Question: this image show what the project does

I can save the canvas to xml like this:
'''
private void SaveFile(object sender, RoutedEventArgs e)
{
SaveFileDialog saveFileDialog = new SaveFileDialog()
{
DefaultExt = "xml",
Filter = "XML Files (*.xml)|*.xml|All files (*.*)|*.*",
FilterIndex = 1
};
if (saveFileDialog.ShowDialog() == true)
{
using (Stream stream = saveFileDialog.OpenFile())
{
using (StreamWriter sw = new StreamWriter(stream, System.Text.Encoding.UTF8))
{
sw.Write(GetGeneratedXML().ToString());
}
}
}
}
private XElement GetGeneratedXML()
{
XElement userInformation = new XElement("Diagrama");
foreach (MyBox b in boxes)
{
userInformation.Add(new XElement("Entidade",
new XElement("Nome", b.Header),
new XElement("Atributo", b.Text)));
}
foreach (Connection1 c in connections)
{
userInformation.Add(new XElement("Relacao",
new XElement("Entidade1",
new XAttribute("Nome", c.Box1.Header),
new XAttribute("Cardinalidade", c.Node1.Title)),
new XElement("Entidade2",
new XAttribute("Nome", c.Box2.Header),
new XAttribute("Cardinalidade", c.Node2.Title)
)
)
);
}
return userInformation;
}
'''
And now, I would like to import this XML file and then update the Canvas with the boxes and connections. Any Ideas?
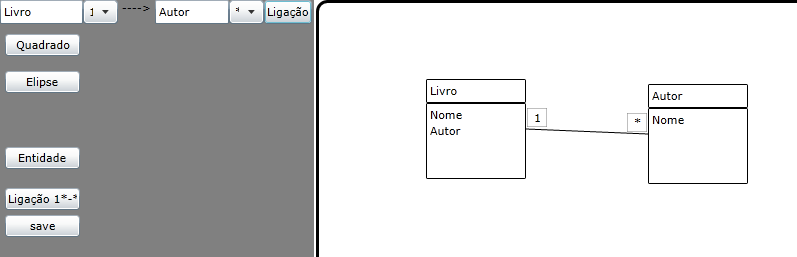
Answer: Here is a complete roundtrip that illustrates the process:
'''
private static void TestGeneratedXML()
{
MyBox livro = new MyBox { Header = "Livro", Text = "Nome
Autor" };
MyBox autor = new MyBox { Header = "Autor", Text = "Nome" };
Connection hasAutors = new Connection
{
Box1 = livro,
Box2 = autor,
Node1 = new Node { Title = "1" },
Node2 = new Node { Title = "*" }
};
MyBox[] boxes = { livro, autor };
Connection[] connections = { hasAutors };
XElement userInformation = new XElement("Diagrama");
foreach (MyBox b in boxes)
{
userInformation.Add(new XElement("Entidade",
new XElement("Nome", b.Header),
new XElement("Atributo", b.Text)));
}
foreach (Connection c in connections)
{
userInformation.Add(new XElement("Relacao",
new XElement("Entidade1",
new XAttribute("Nome", c.Box1.Header),
new XAttribute("Cardinalidade", c.Node1.Title)),
new XElement("Entidade2",
new XAttribute("Nome", c.Box2.Header),
new XAttribute("Cardinalidade", c.Node2.Title))));
}
StringWriter sw = new StringWriter();
XmlWriter xmlw = new XmlTextWriter(sw);// { Settings = new XmlWriterSettings { Indent = true } };
userInformation.WriteTo(xmlw);
string xml = sw.ToString();
XDocument doc = XDocument.Parse(xml);
MyBox[] outBoxes = doc.Root.Elements("Entidade")
.Select(e => new MyBox { Header = e.Element("Nome").Value, Text = e.Element("Atributo").Value })
.ToArray();
Connection[] outConnections = doc.Root.Elements("Relacao")
.Select(e => new Connection
{
Box1 = outBoxes.Single(b => b.Header == e.Element("Entidade1").Attribute("Nome").Value),
Box2 = outBoxes.Single(b => b.Header == e.Element("Entidade2").Attribute("Nome").Value),
Node1 = new Node { Title = e.Element("Entidade1").Attribute("Cardinalidade").Value },
Node2 = new Node { Title = e.Element("Entidade1").Attribute("Cardinalidade").Value },
Line = new Line()
})
.ToArray();
foreach (MyBox box in outBoxes)
{
box.MouseLeftButtonDown += Box_MouseLeftButtonDown;
box.MouseLeftButtonUp += Box_MouseLeftButtonUp;
box.MouseMove += Box_MouseMove;
canvas.Children.Add(box);
}
RefreshLinesPositions();
}
'''
Hope this helps...
: here is way to obtain the XML document from a file (to customize a little):
'''
OpenFileDialog ofd = new OpenFileDialog();
ofd.ShowDialog();
XDocument doc = XDocument.Load(ofd.FileName);
'''
The user selects the file and it is loaded.